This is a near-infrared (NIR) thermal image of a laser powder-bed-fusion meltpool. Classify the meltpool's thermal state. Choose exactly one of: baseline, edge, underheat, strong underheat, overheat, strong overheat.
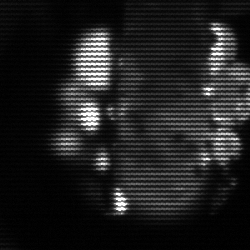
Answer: strong underheat